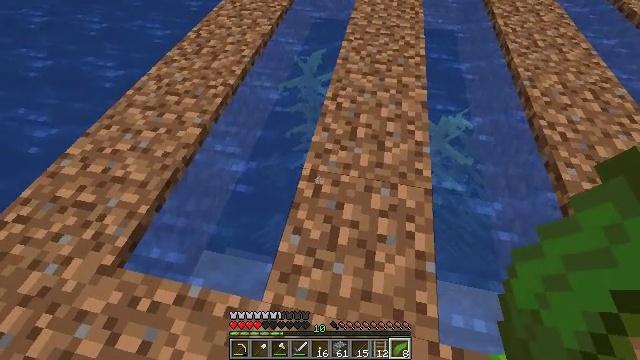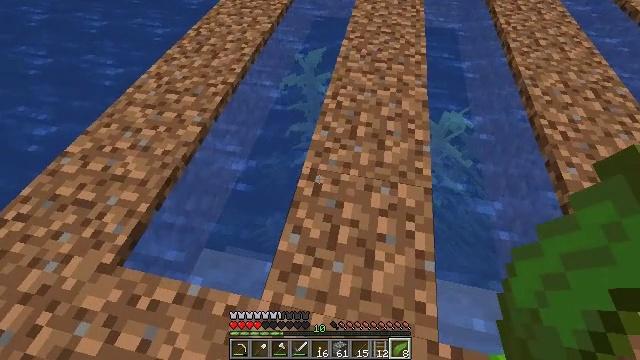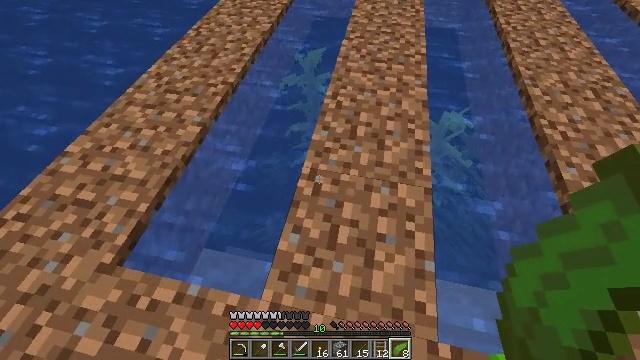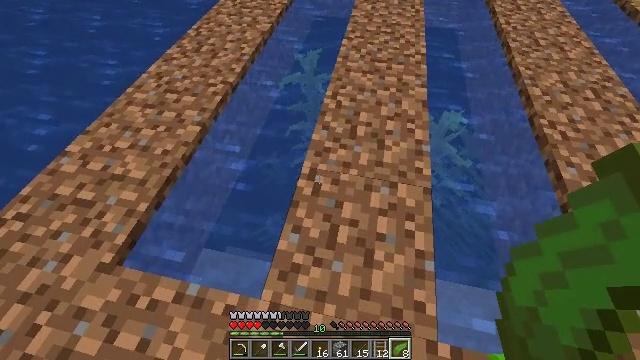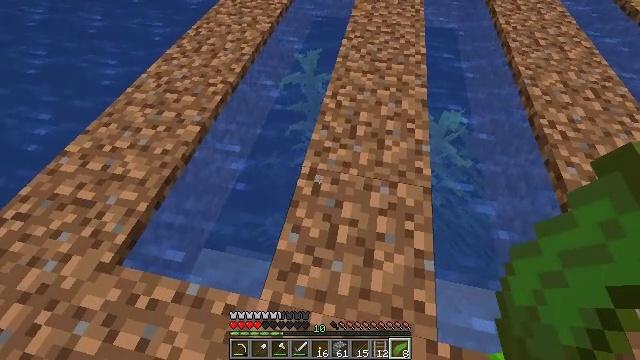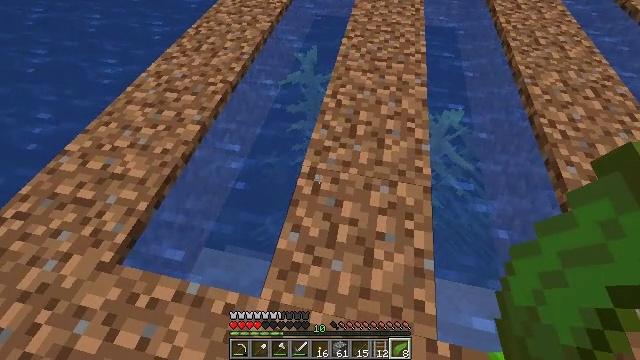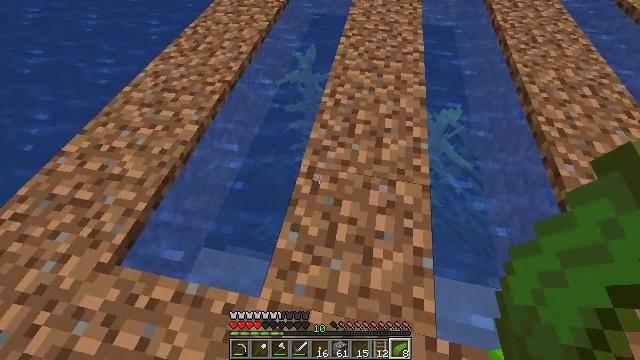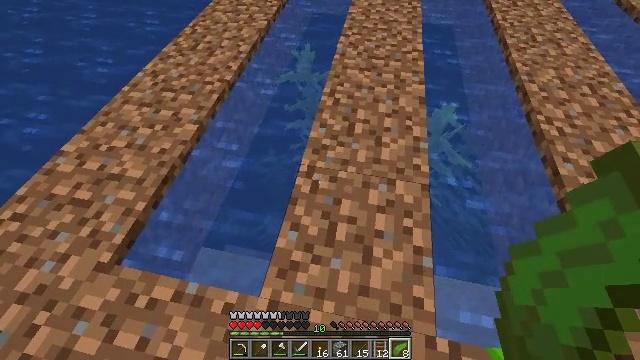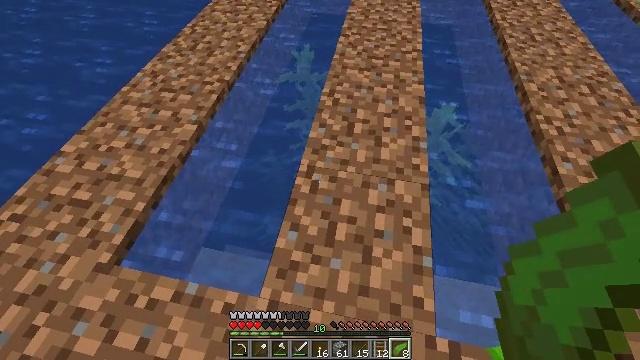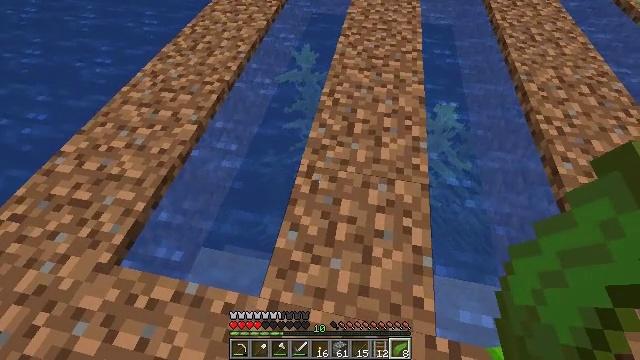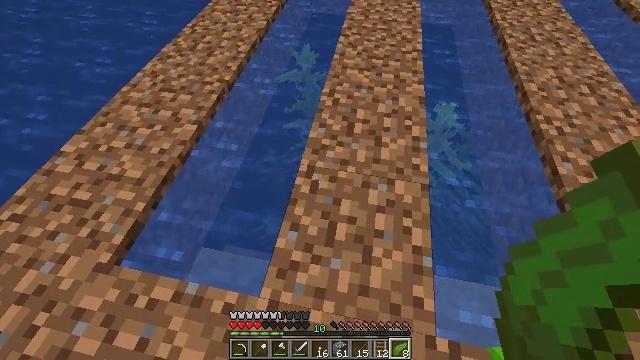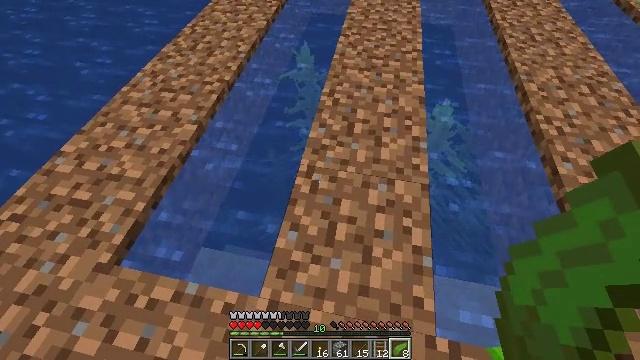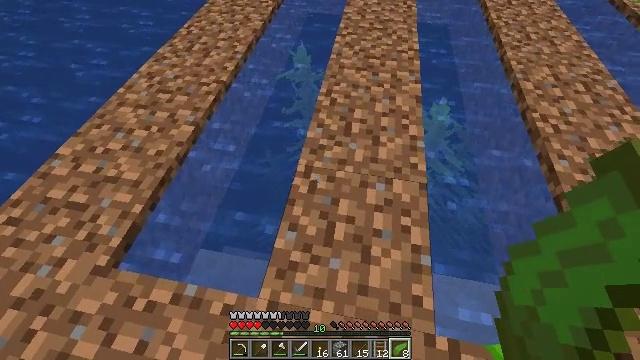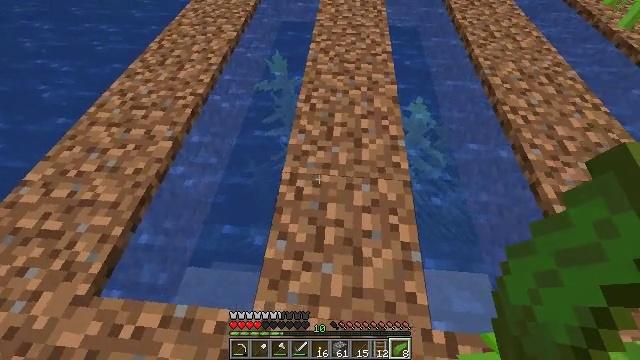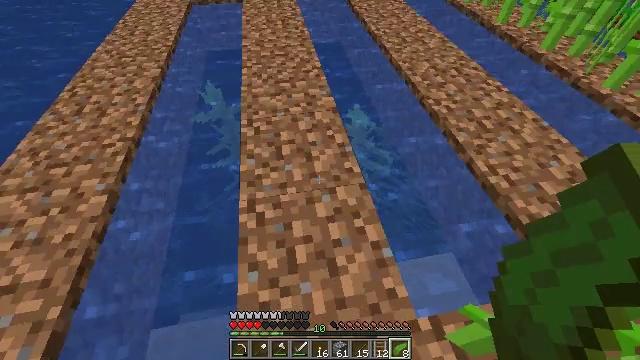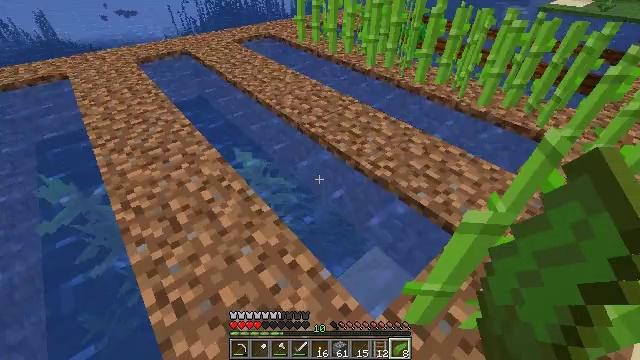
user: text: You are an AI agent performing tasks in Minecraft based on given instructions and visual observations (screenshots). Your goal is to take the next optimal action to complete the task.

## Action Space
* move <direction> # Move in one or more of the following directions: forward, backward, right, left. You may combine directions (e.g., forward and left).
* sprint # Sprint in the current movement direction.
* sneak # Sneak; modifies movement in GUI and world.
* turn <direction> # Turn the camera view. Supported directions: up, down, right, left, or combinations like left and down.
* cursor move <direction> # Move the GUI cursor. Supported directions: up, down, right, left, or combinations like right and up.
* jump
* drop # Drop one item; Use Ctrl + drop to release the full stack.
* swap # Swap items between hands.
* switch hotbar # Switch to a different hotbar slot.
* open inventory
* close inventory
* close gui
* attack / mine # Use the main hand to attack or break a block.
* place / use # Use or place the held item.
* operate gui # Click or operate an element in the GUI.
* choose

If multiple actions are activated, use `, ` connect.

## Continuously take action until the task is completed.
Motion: motion action
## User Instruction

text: Harvest kelp from the ocean.
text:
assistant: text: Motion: no_op
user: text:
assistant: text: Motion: no_op
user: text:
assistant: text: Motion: no_op
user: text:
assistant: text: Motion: no_op
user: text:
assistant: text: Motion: no_op
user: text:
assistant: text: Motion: no_op
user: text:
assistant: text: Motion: no_op
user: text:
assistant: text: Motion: no_op
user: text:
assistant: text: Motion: no_op
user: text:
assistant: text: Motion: no_op
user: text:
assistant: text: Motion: no_op
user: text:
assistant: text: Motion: no_op
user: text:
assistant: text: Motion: turn right and up
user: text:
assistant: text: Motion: turn right and up
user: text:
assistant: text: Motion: turn right and up
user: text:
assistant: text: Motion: turn right and up
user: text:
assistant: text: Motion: turn right and up
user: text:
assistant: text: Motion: turn right and up
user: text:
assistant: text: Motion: move right
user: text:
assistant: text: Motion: move right, turn left and down
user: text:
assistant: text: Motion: move right
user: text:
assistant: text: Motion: move forward and move right
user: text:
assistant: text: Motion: move forward and move right
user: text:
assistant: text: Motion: move forward and move right, turn left and down
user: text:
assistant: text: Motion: move forward and move right, turn left and down
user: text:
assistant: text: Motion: move forward and move right
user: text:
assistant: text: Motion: move forward and move right
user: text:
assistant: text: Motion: move forward and move right
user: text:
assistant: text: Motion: move forward and move right
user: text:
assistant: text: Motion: move forward and move right